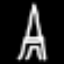
Label: The Eiffel Tower